Brain MRI, modality: ceT1
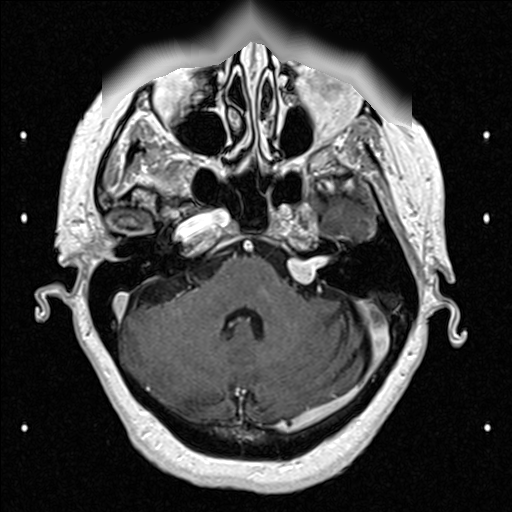